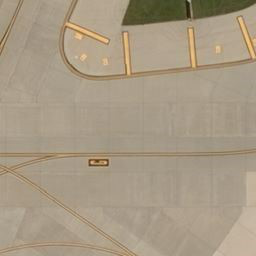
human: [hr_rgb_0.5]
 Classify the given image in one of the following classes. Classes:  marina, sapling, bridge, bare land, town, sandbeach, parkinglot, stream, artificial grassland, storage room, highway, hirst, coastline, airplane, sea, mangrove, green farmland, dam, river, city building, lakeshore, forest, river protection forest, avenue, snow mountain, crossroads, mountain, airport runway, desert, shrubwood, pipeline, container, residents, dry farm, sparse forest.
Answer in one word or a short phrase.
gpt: airport runway